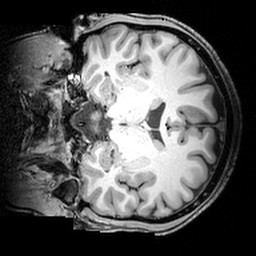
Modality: T1w
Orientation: coronal
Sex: female
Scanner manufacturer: siemens
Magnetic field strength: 3 T
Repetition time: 1.9 s
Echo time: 0.00397 s